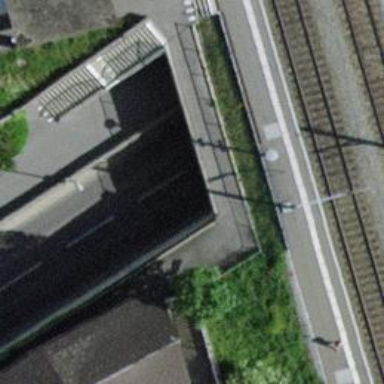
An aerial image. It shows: Retaining wall.